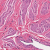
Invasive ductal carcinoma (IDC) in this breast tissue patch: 0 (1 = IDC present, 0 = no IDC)